Field crop: maize
Growth stage: 2
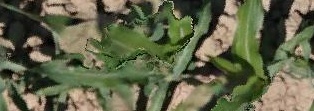
Species: maize